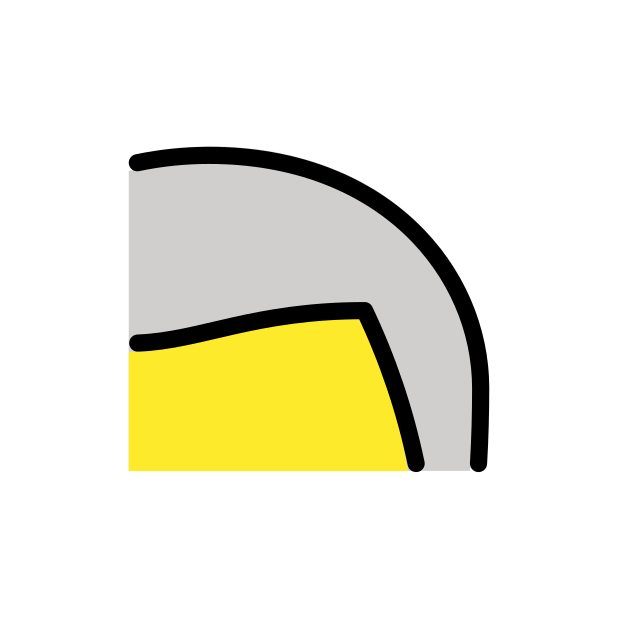
white hair